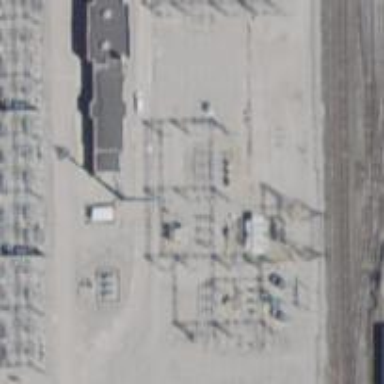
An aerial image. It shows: Switch used for power control.